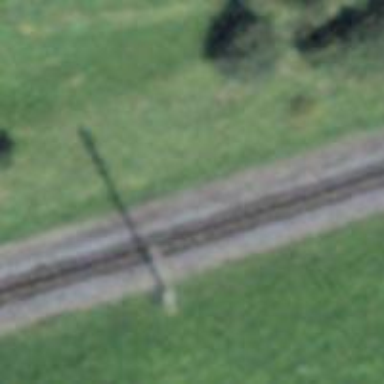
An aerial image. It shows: Narrow-gauge railway with 1 track. The tracks are electrified with contact line.